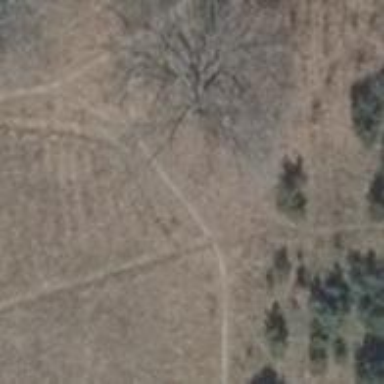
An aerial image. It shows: Path on the ground.